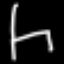
Label: chair